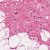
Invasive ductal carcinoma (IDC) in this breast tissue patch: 0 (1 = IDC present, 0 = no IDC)